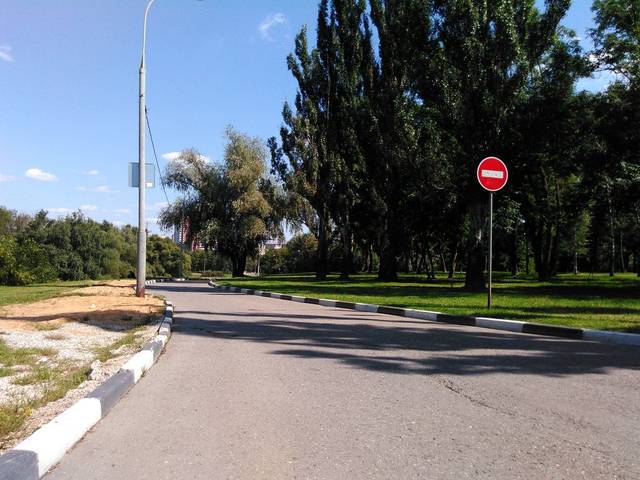
Region: Russia
Coordinates: 55.7, 37.55